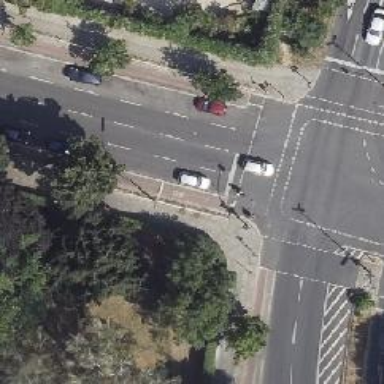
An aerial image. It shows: Tertiary road with separate sidewalks and cycleway. There is parking lane on both sides.